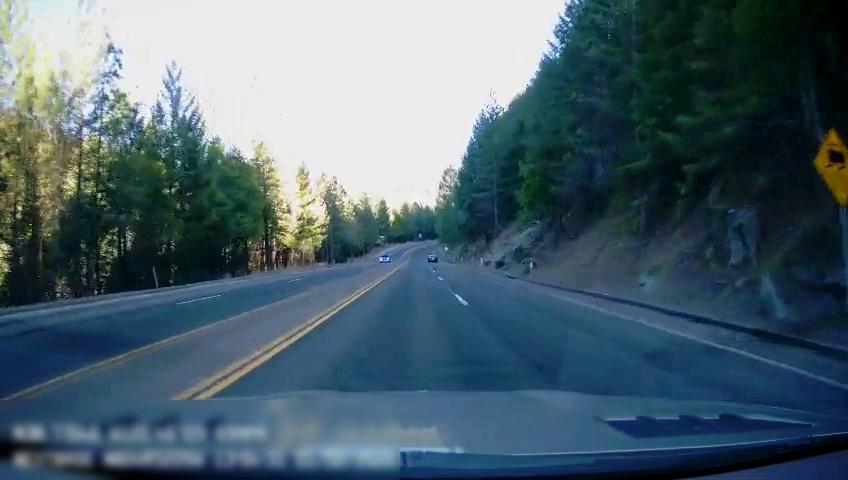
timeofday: Day
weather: Sunny
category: Drivable Space
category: Vehicles | Car
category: Vehicles | Car
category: Lanes | Opposite Lane
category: Lanes | Alternate Lane
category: Lanes | Current Lane
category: Lanes | Opposite Lane
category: Lanes | Current Lane
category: Lanes | Alternate Lane
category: Lanes | Opposite Lane
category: Traffic | Signs